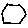
Label: hexagon